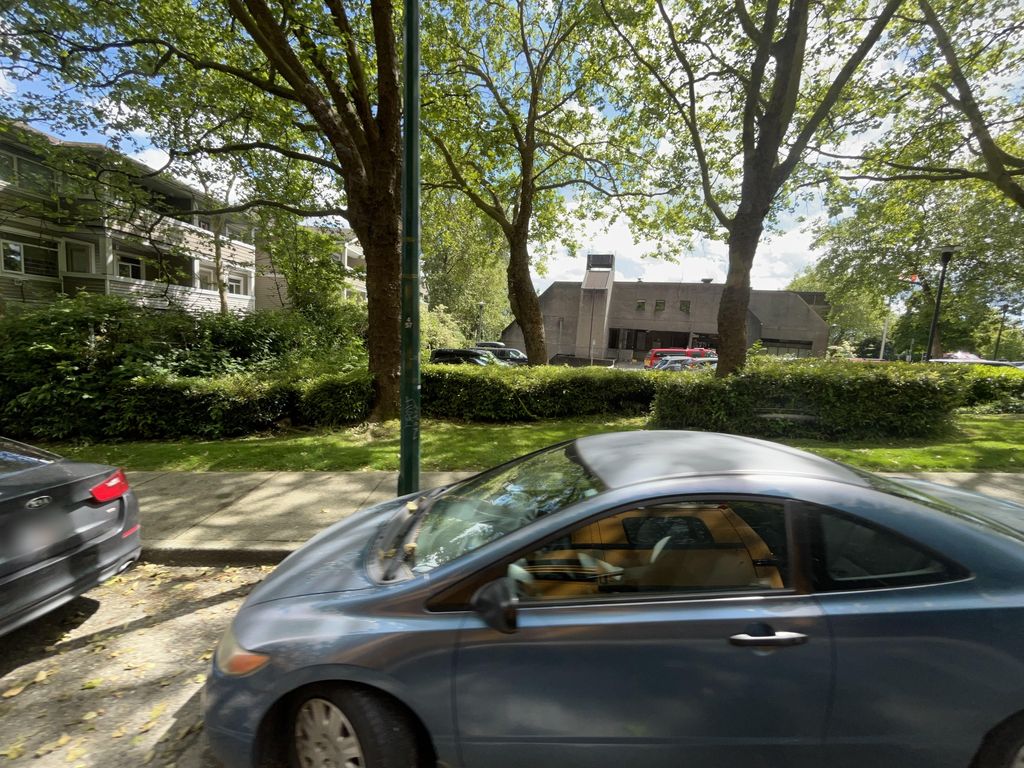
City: vancouver